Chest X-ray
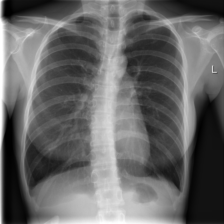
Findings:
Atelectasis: negative
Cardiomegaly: negative
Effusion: negative
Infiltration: negative
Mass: negative
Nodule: negative
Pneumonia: negative
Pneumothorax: negative
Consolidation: negative
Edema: negative
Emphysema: negative
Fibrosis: negative
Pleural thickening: negative
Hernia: negative